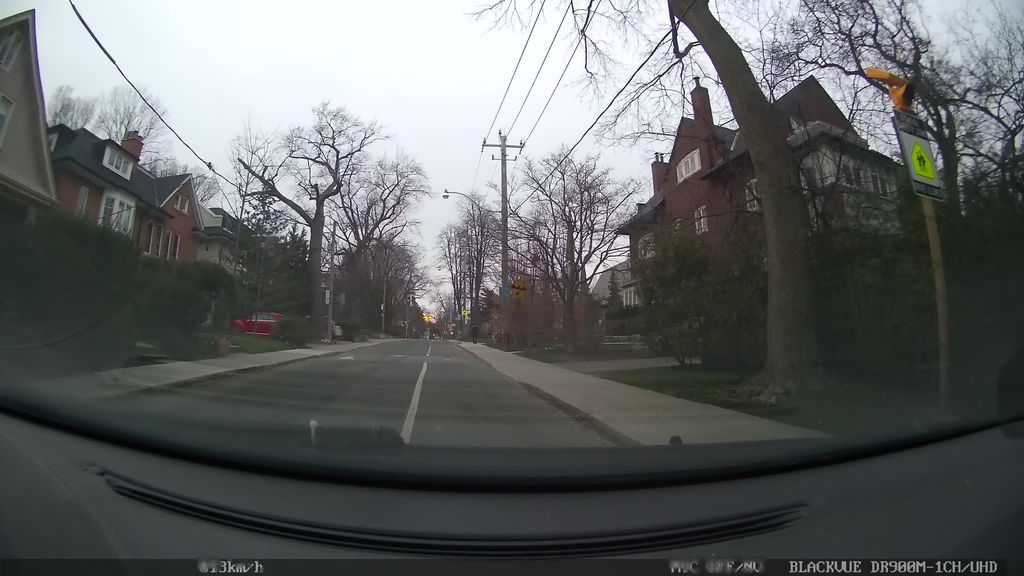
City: toronto